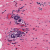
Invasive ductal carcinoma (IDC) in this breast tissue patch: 0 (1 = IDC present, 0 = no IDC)